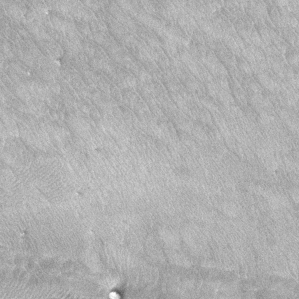
Label: frost